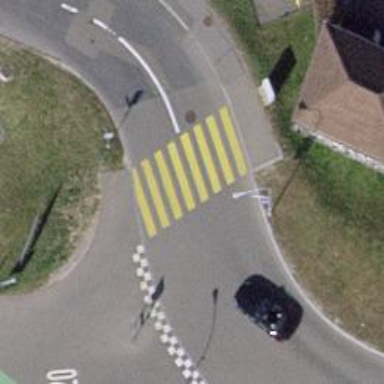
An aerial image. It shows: Uncontrolled zebra crossing on the road.